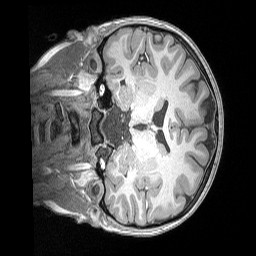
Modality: T1w
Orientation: coronal
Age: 9
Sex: female
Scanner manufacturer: siemens
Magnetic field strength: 3 T
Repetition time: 2.53 s
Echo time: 0.00164 s